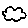
Label: cloud